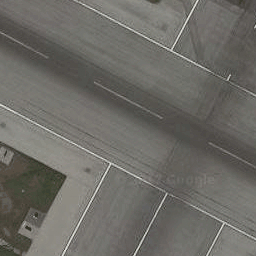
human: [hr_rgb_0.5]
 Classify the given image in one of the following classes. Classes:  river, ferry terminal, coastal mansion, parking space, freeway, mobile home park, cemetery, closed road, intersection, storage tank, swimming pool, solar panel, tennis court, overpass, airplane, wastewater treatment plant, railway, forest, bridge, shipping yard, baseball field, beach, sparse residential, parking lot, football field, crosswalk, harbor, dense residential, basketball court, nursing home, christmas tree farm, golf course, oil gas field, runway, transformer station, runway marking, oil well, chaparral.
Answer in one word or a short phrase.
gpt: runway